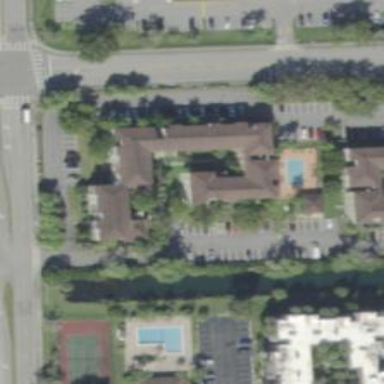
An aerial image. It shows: Hipped roof apartment building.